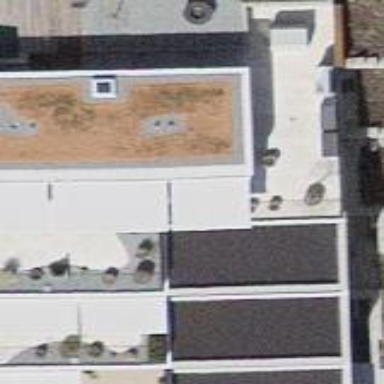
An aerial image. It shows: Image showing building with apartments.